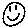
Label: smiley face